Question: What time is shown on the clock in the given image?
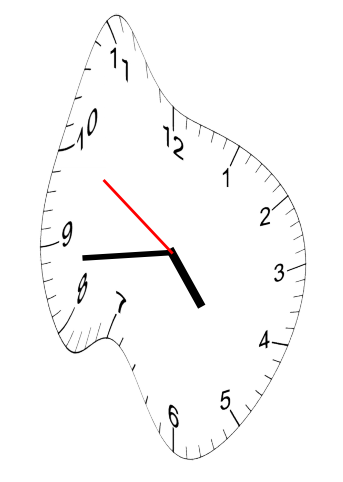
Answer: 04:43:50